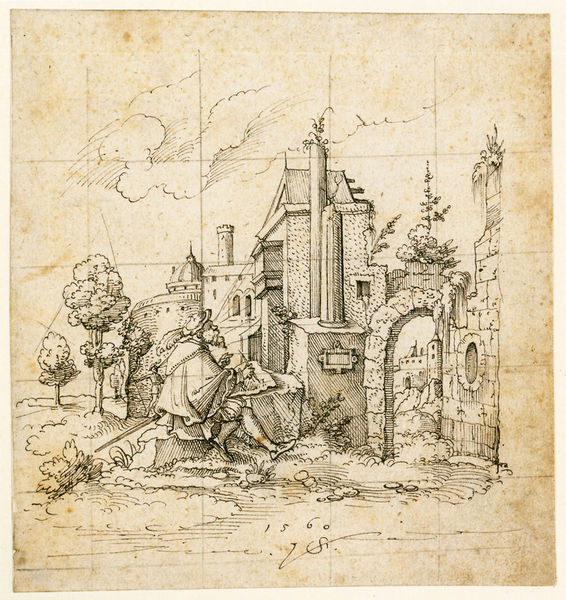
Titel: Landschaft mit Ruinen und einem Zeichner
Künstler: Virgil Solis
Institution: Berlin, Staatliche Museen, Kupferstichkabinett
Schlagwörter: baum, feder, mann, stadt, hut, säule, tür, haus, schloss, weg, wolke, stein, bild, turm, mauer, maler, tor, ruine, burg, ritter, karte, 1560, bogeen